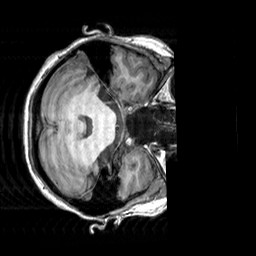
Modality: T1w
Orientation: axial
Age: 28
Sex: female
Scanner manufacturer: siemens
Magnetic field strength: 3 T
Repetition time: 2.3 s
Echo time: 0.00303 s